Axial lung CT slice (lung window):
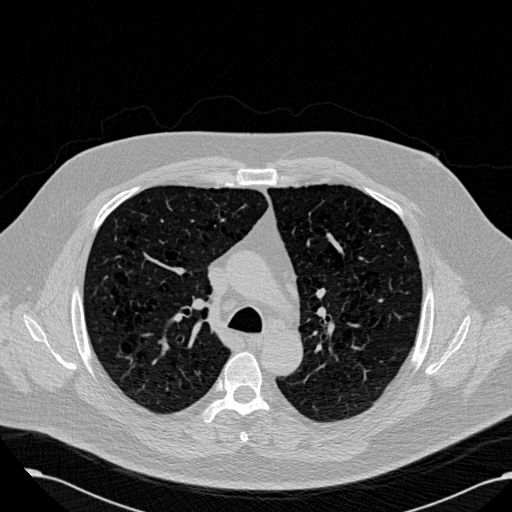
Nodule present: no